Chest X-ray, AP view. Patient: 59 years old, sex M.
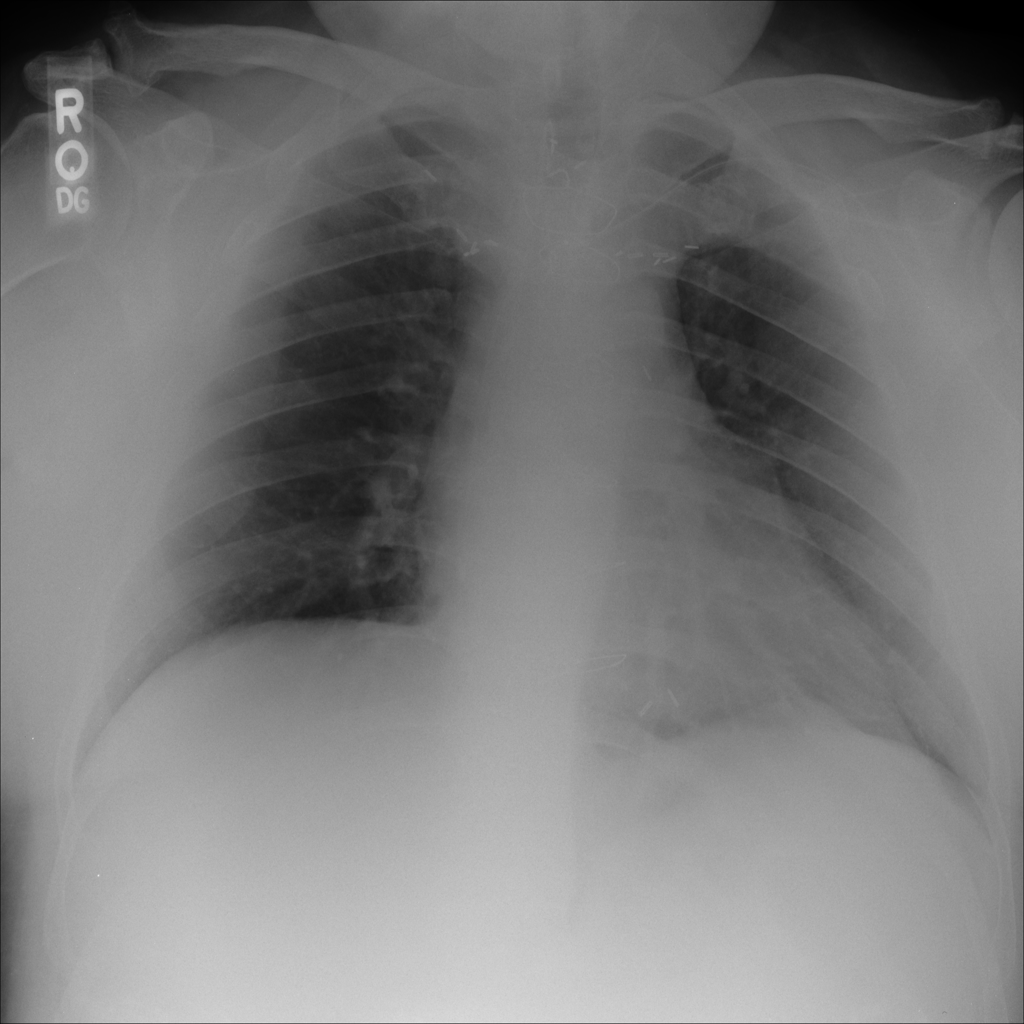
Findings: No Finding